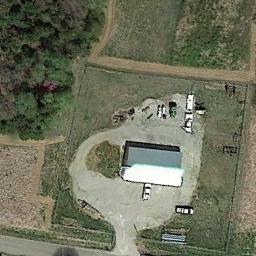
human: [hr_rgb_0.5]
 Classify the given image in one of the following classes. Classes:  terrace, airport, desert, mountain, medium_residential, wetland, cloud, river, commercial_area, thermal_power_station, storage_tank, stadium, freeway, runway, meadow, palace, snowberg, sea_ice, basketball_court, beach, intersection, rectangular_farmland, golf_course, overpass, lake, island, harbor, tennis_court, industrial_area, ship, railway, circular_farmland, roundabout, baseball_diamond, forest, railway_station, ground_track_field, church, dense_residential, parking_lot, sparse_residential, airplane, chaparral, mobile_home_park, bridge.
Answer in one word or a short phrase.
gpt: sparse_residential